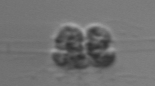
Label: Leptocylindrus_mediterraneus